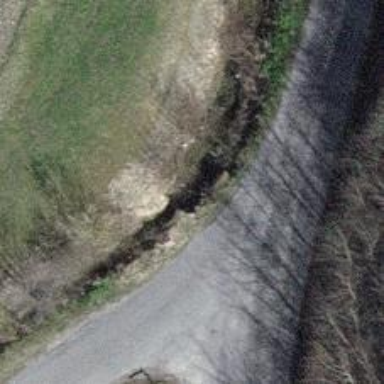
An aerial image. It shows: Culvert tunnel passing through ditch.